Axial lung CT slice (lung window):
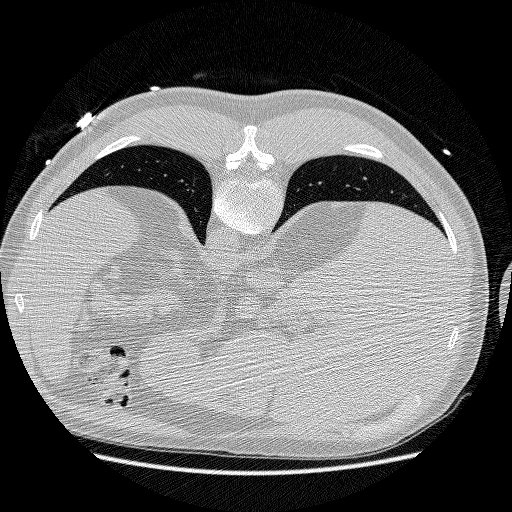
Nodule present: no